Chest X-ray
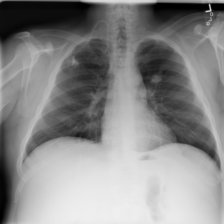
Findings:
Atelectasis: negative
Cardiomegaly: negative
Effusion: negative
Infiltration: positive
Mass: positive
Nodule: negative
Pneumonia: negative
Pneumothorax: negative
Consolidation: negative
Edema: negative
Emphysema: negative
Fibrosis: negative
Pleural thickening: negative
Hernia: negative